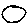
Label: circle